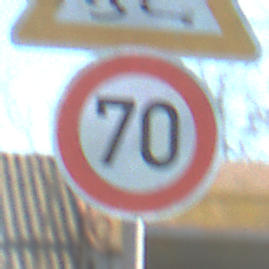
Verkehrszeichen: Geschwindigkeit70
Zusatzzeichen oben: SchleuderOderRutschgefahr
Umgebung: Outdoor, Suburban
Tageszeit: MorningAfternoon
Wetter: Clear
Licht: Natural
Jahreszeit: NotSpecified
Kontrast: HighContrast